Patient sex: M
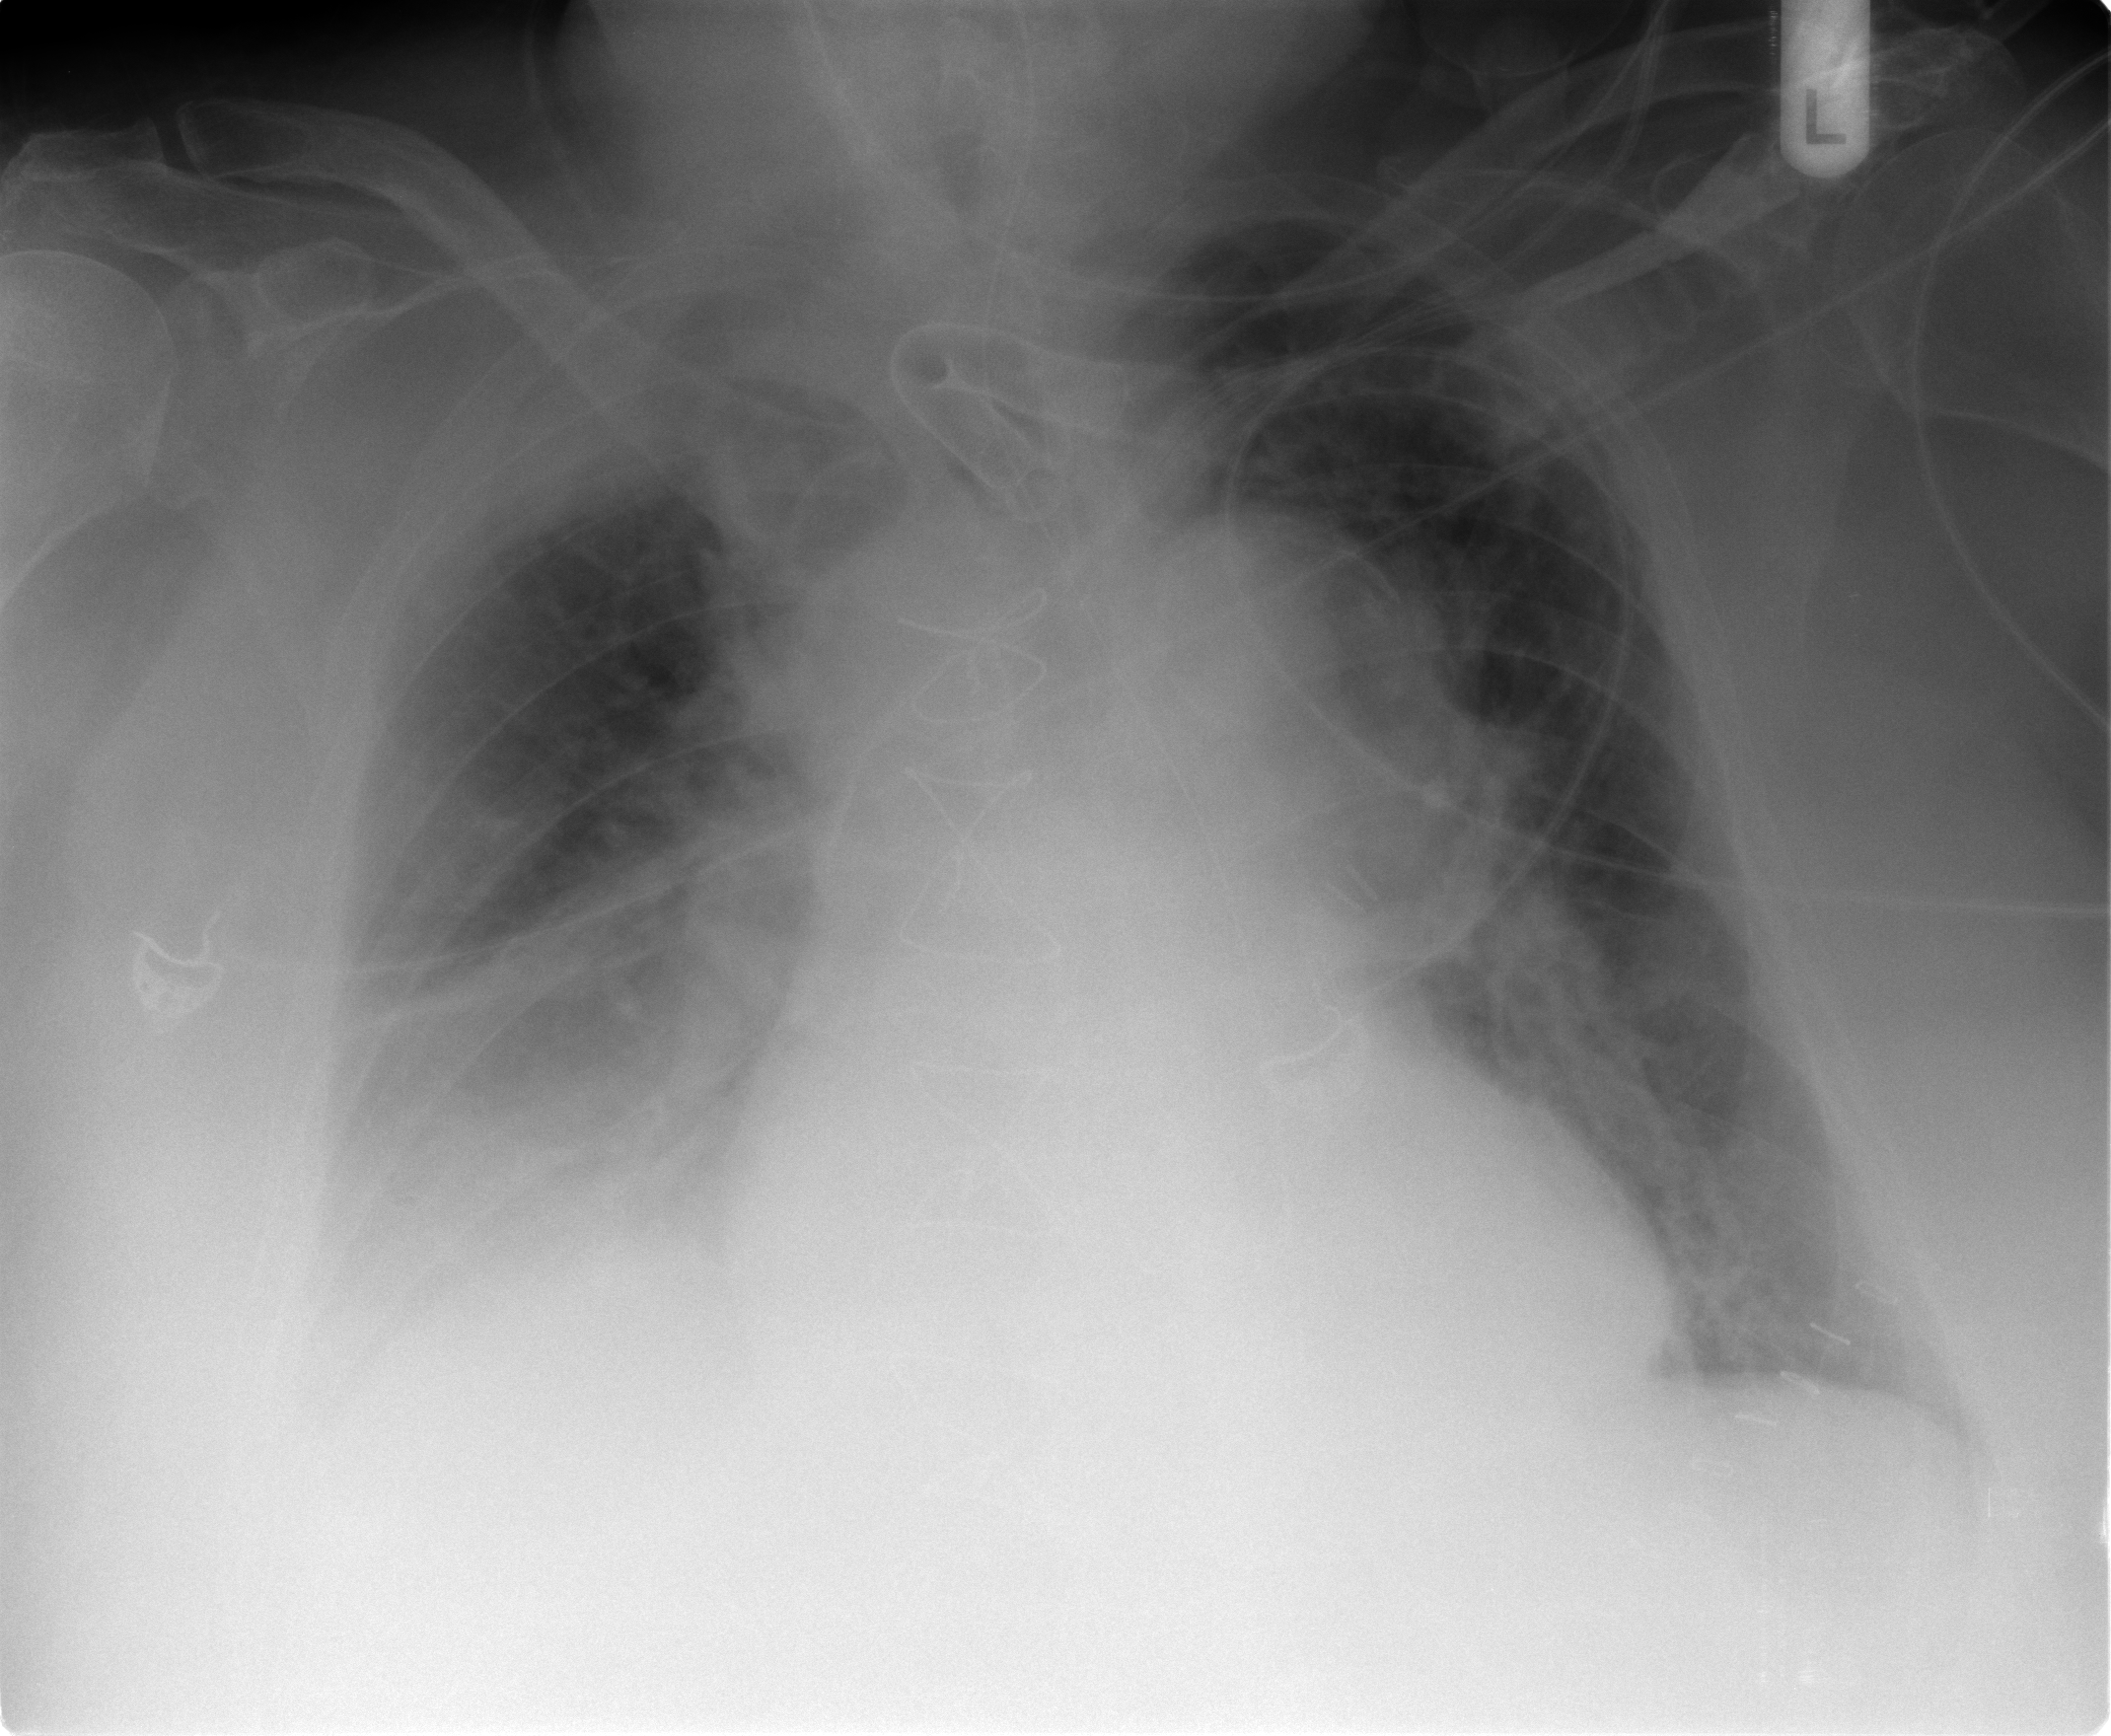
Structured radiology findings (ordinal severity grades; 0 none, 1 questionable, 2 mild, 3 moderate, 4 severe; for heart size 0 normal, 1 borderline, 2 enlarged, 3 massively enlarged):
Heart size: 2
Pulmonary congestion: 2
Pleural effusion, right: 3
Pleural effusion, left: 1
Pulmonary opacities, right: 2
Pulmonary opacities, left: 1
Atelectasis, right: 3
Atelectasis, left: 2